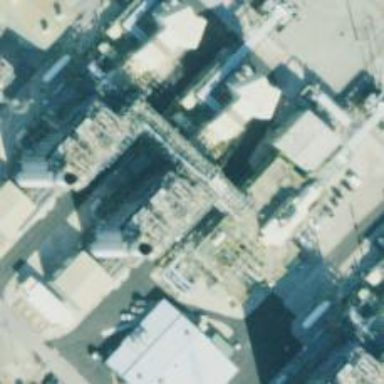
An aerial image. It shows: Gas-powered generator.